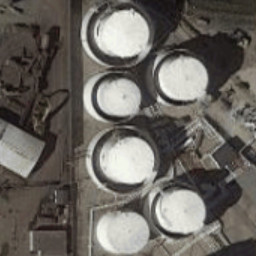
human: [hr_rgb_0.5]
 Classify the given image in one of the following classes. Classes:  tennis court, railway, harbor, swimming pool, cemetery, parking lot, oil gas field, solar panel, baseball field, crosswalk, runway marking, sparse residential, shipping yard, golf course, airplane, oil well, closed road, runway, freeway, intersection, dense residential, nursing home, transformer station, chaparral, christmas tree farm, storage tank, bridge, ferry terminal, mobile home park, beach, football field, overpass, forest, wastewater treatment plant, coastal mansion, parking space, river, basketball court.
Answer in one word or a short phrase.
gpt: storage tank